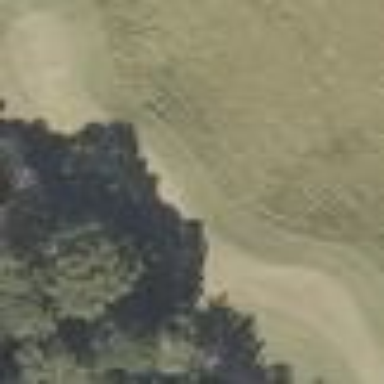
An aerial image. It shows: Golf tee on grassy land.